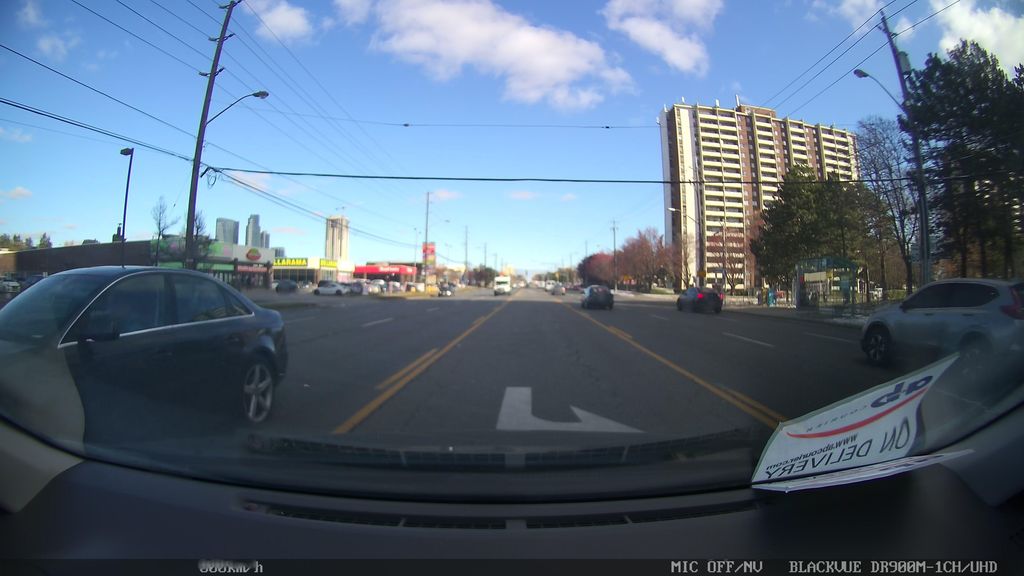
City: toronto